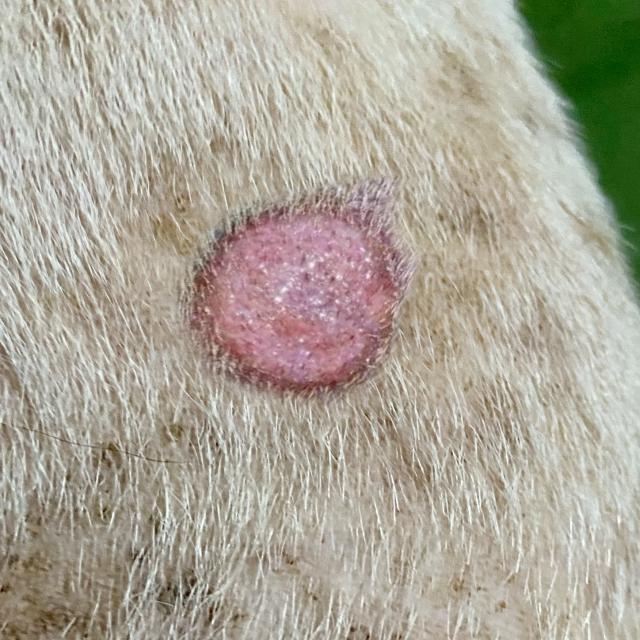
Canine ringworm (Dermatophytosis) — fungal infection caused by Microsporum or Trichophyton. Presents with circular alopecia, scaling, crusting, and broken hairs.